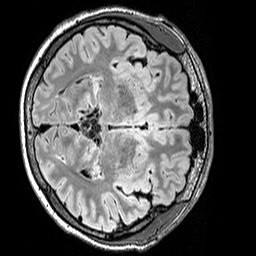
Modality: FLAIR
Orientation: axial
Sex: male
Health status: ill
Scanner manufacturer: siemens
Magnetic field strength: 3 T
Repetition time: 5 s
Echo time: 0.388 s